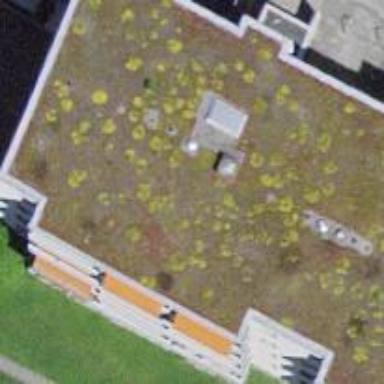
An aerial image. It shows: Residential building with flat roof.